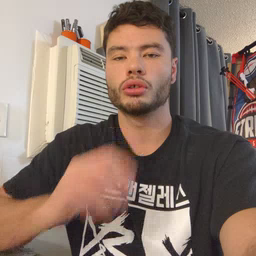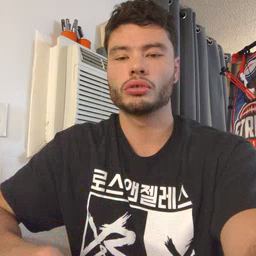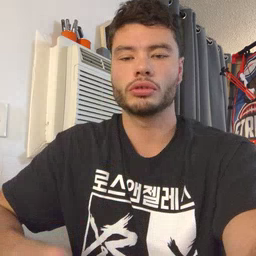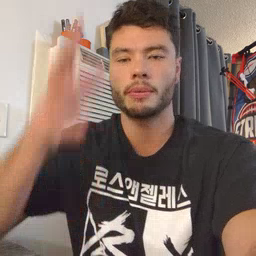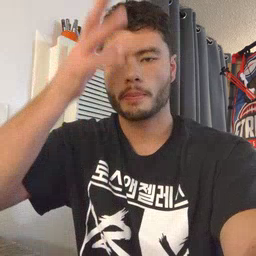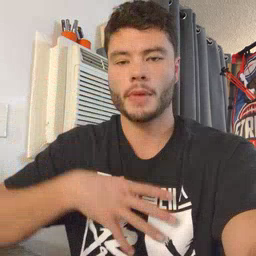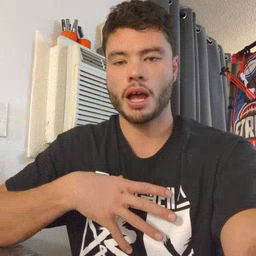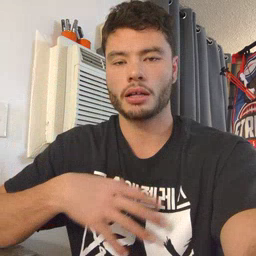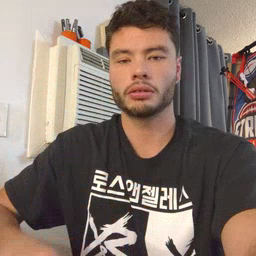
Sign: man